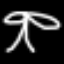
Label: palm tree